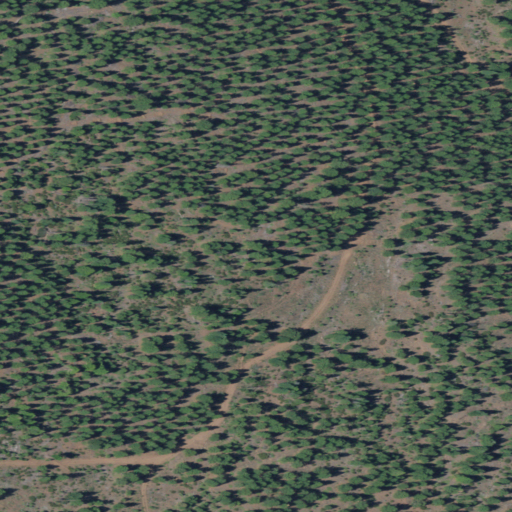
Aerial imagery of ridge(s) in Oregon named Bly Ridge containing evergreen forest and shrub